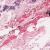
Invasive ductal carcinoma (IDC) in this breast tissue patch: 0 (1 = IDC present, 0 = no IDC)